Question: The purpose of createQuestionForTest() is to create a document in my firebase db inside a collection called . The way my method is now the newly created document has to be assigned a string id "ALo".
The code (typescript):
'''
createQuestionForTest(questionTxt: string, answers: string[]){
this.db.collection(CollectionConstants.QUESTIONS).doc("ALo").set({
questionTxt: questionTxt,
answerIds: answers
});
}
'''
The database:

Thanks in advance.
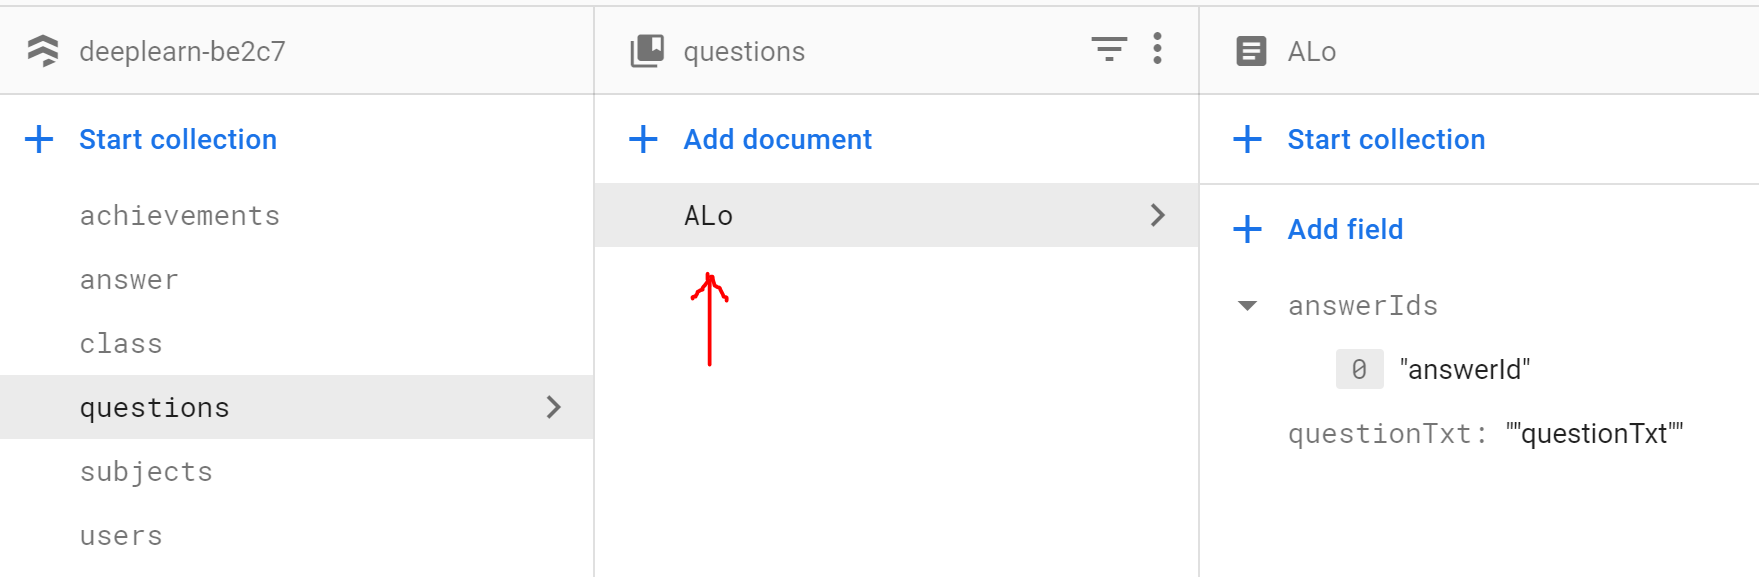
Answer: You just need to call the <URL>, as follows:
'''
createQuestionForTest(questionTxt: string, answers: string[]){
this.db.collection(CollectionConstants.QUESTIONS).add({
questionTxt: questionTxt,
answerIds: answers
});
}
'''
As explained in the doc, it will "add a new document to this collection with the specified data, ".